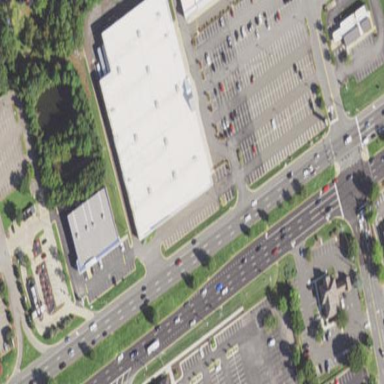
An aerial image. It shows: Retail building.